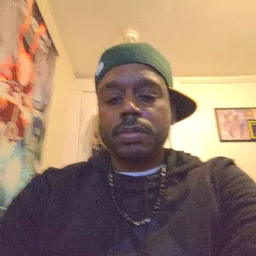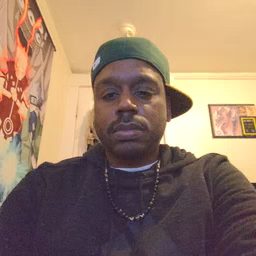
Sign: napkin